Field crop: tomato
Growth stage: 2
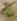
Species: solanum